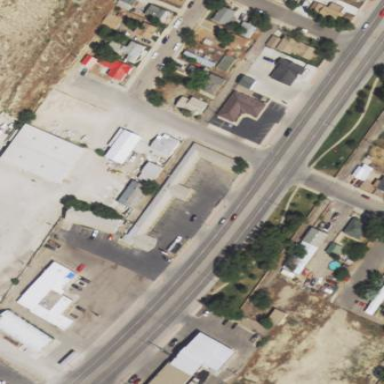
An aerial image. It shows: Motel building.